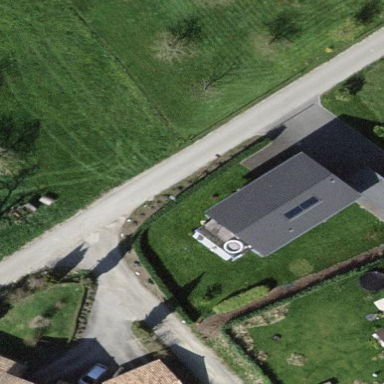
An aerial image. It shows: Simple and straightforward house.